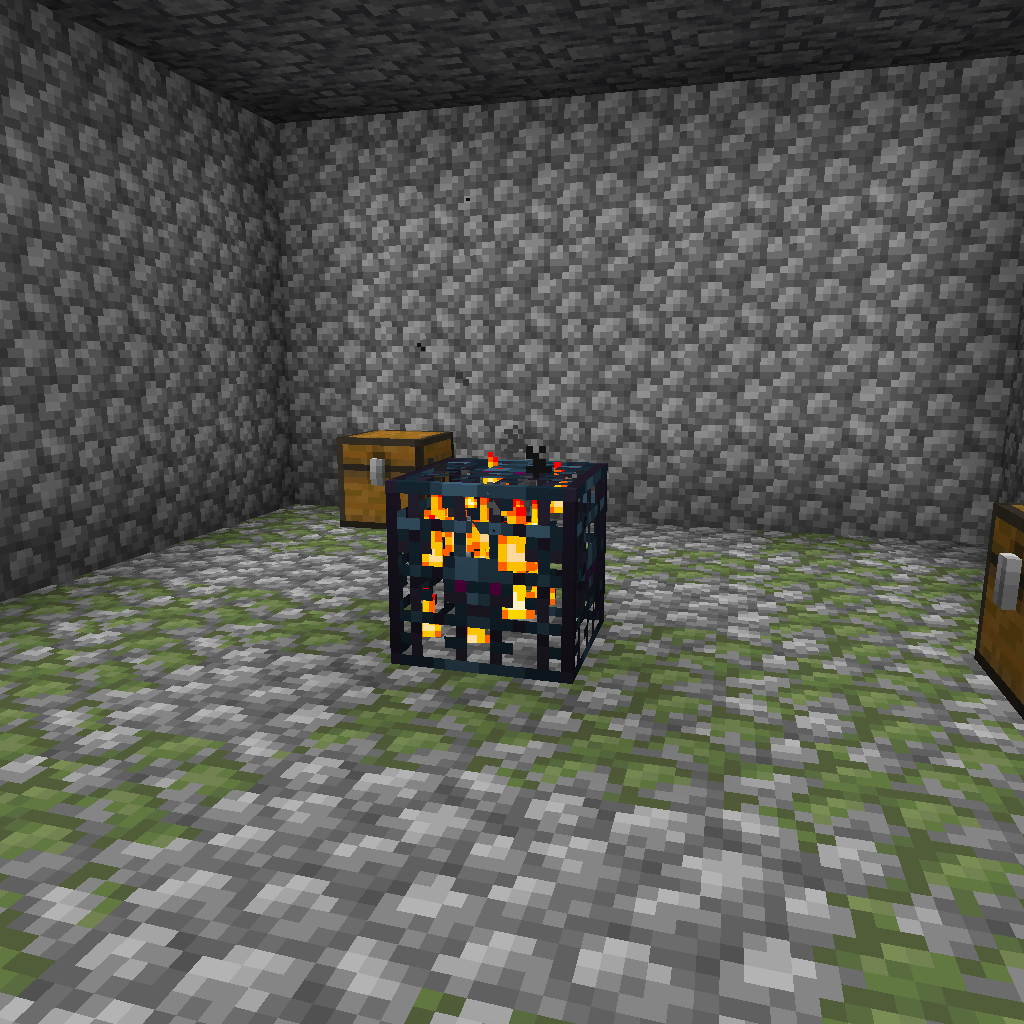
monster room with spawner and 2 wooden chests on mossy cobblestone floor